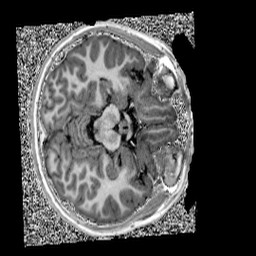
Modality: UNIT1
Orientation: axial
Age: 9
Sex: female
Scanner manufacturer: siemens
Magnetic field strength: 3 T
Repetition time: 4 s
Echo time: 0.00303 s